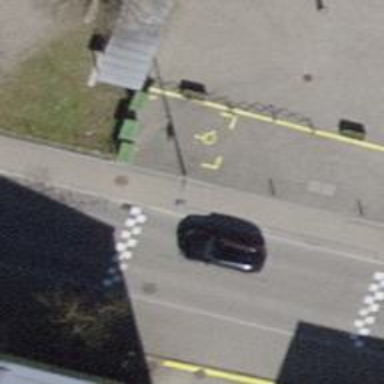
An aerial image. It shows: Designated parking space for disabled individuals.